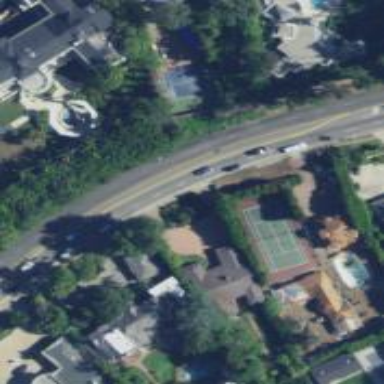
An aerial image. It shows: Secondary road surrounded by residential properties.